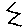
Label: zigzag